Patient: sex M, age 75
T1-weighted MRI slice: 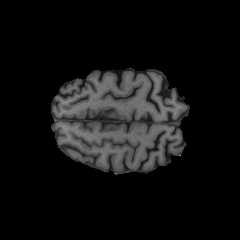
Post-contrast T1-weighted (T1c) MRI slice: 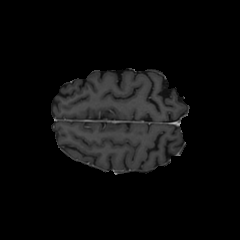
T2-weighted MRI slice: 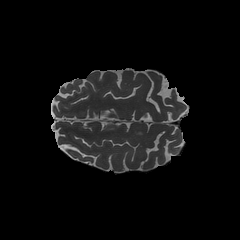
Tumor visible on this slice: no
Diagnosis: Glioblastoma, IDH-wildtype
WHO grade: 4